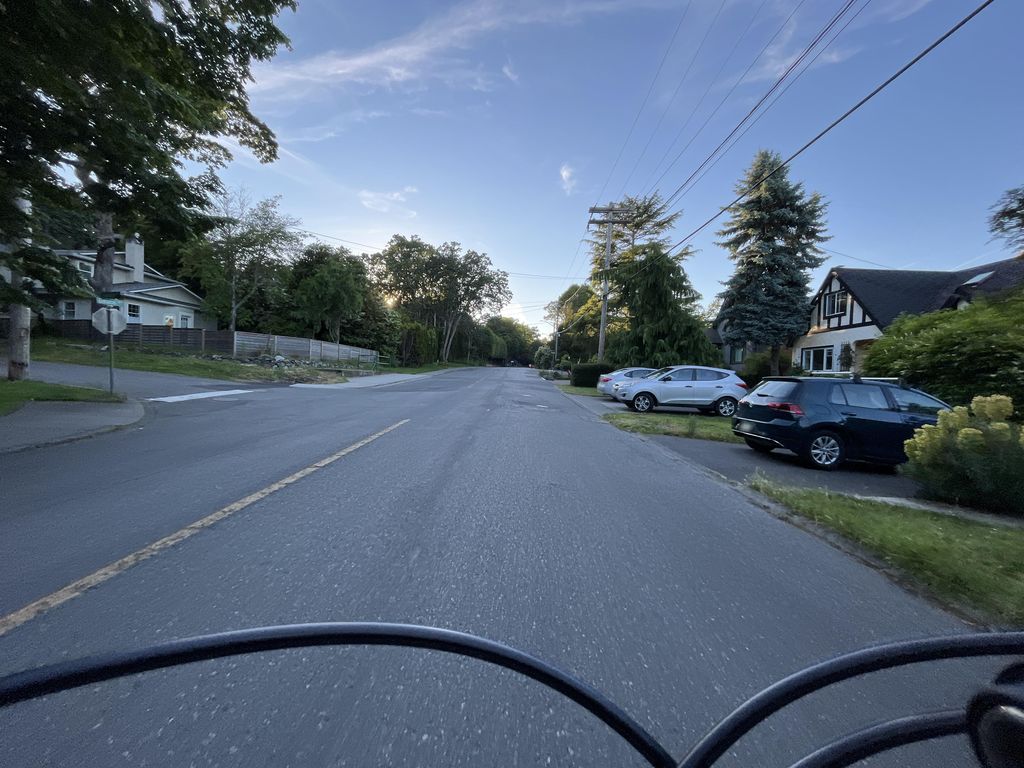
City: victoria